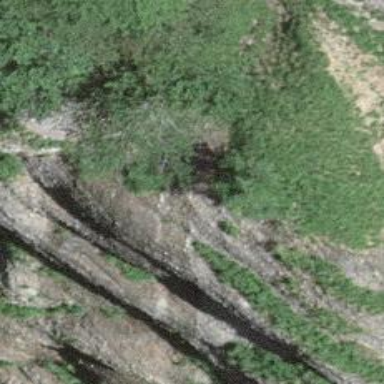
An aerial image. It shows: Natural cliff.